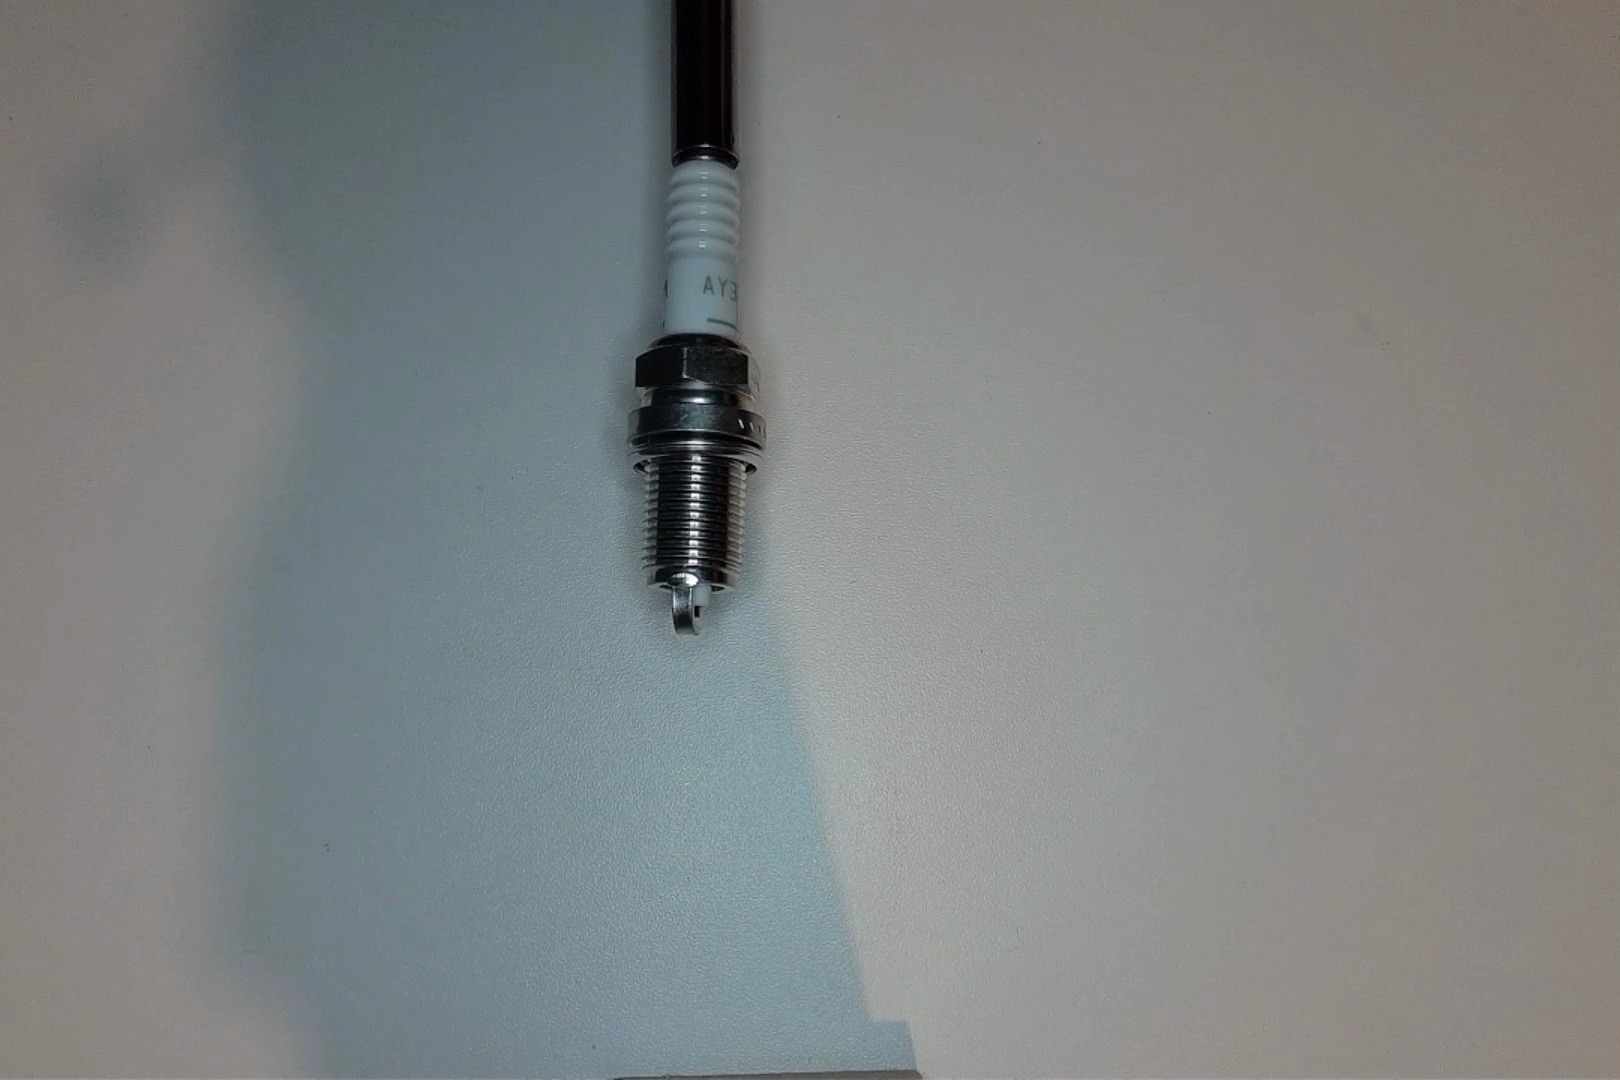
Label: no anomaly